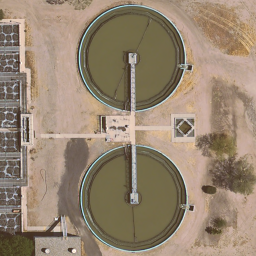
Label: storage tanks